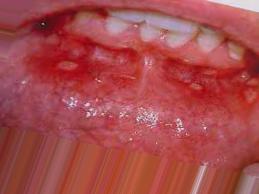
Condition: Mouth Ulcer